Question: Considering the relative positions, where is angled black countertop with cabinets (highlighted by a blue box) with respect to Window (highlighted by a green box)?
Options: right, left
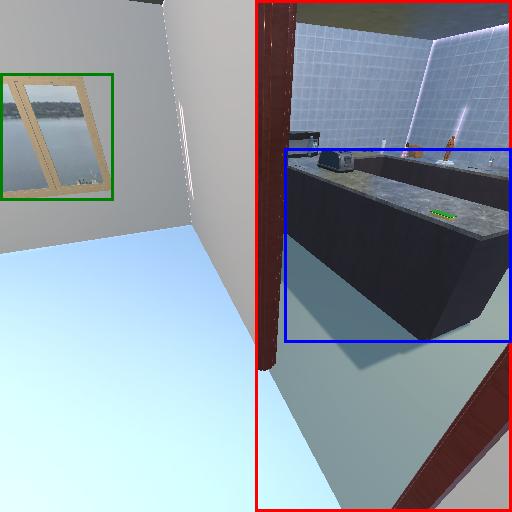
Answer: right